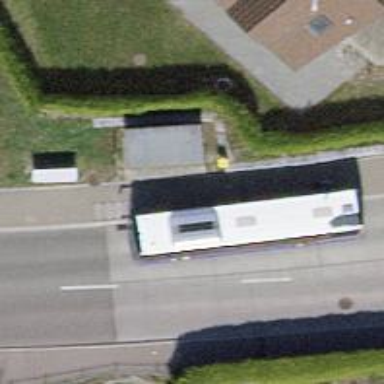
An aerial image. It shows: Post box.